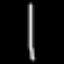
Label: line